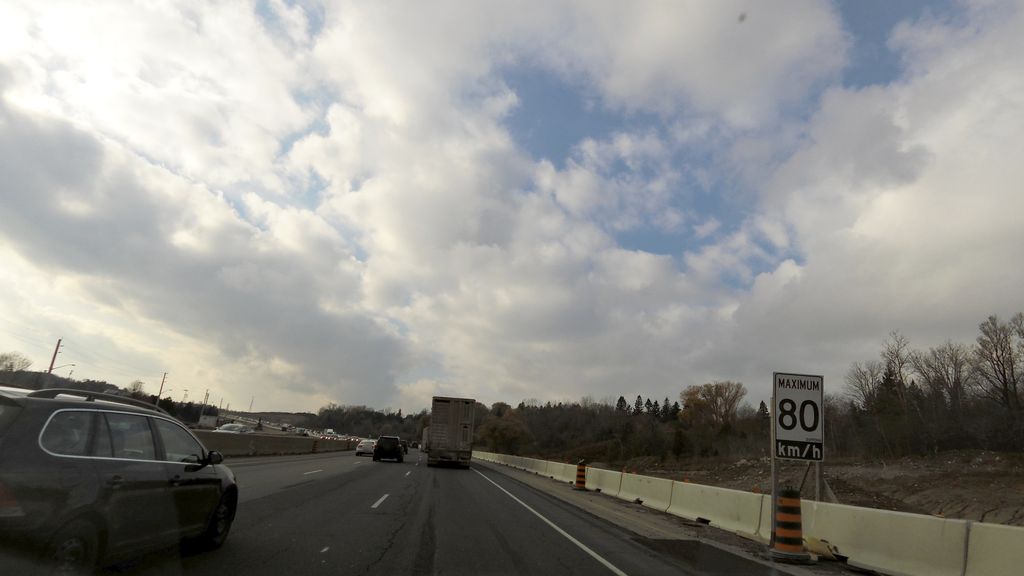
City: kitchener-waterloo